Question: So basically this is the specific question:
Write a Python program that reads input from the keyboard (standard input). The input will consist of some number of lines of text. The input will be terminated by a blank line. Your program should print every third line.
For instance, if the input is the following:

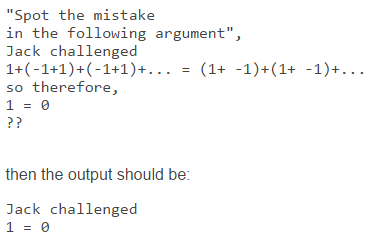
Answer: You can take input using input() function
and check blank line checking the line is empty string or not
'''
i = 1
while 1:
line = input()
if line=='':
break
if i%3 == 0:
print(line)
i = i+1
'''